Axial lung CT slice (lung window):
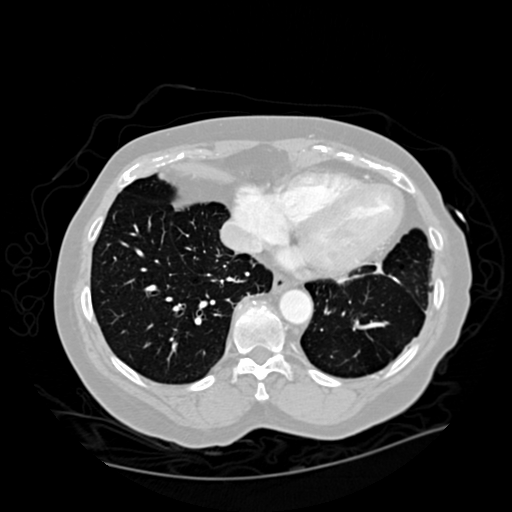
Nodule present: no